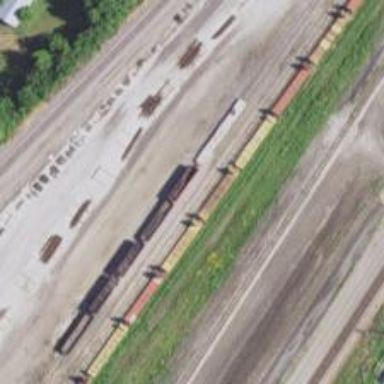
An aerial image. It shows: Railway yard used for servicing trains.